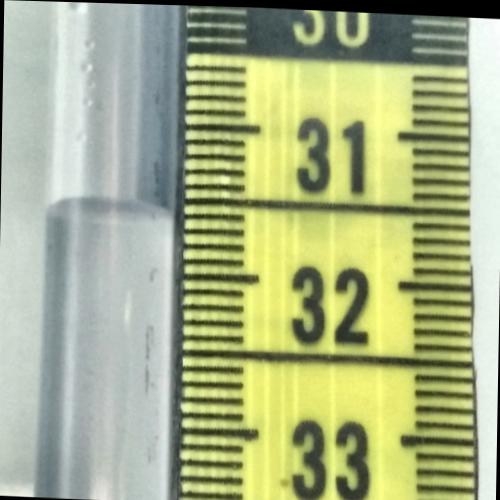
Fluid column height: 31.6 cm